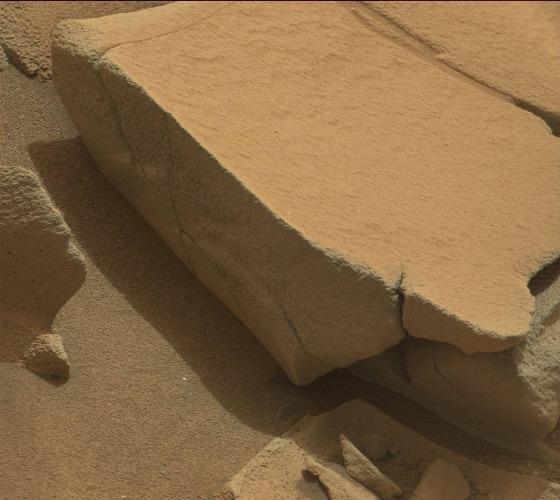
Terrain classes present: Bedrock, Gravel / Sand / Soil, Rock, Shadow